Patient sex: M
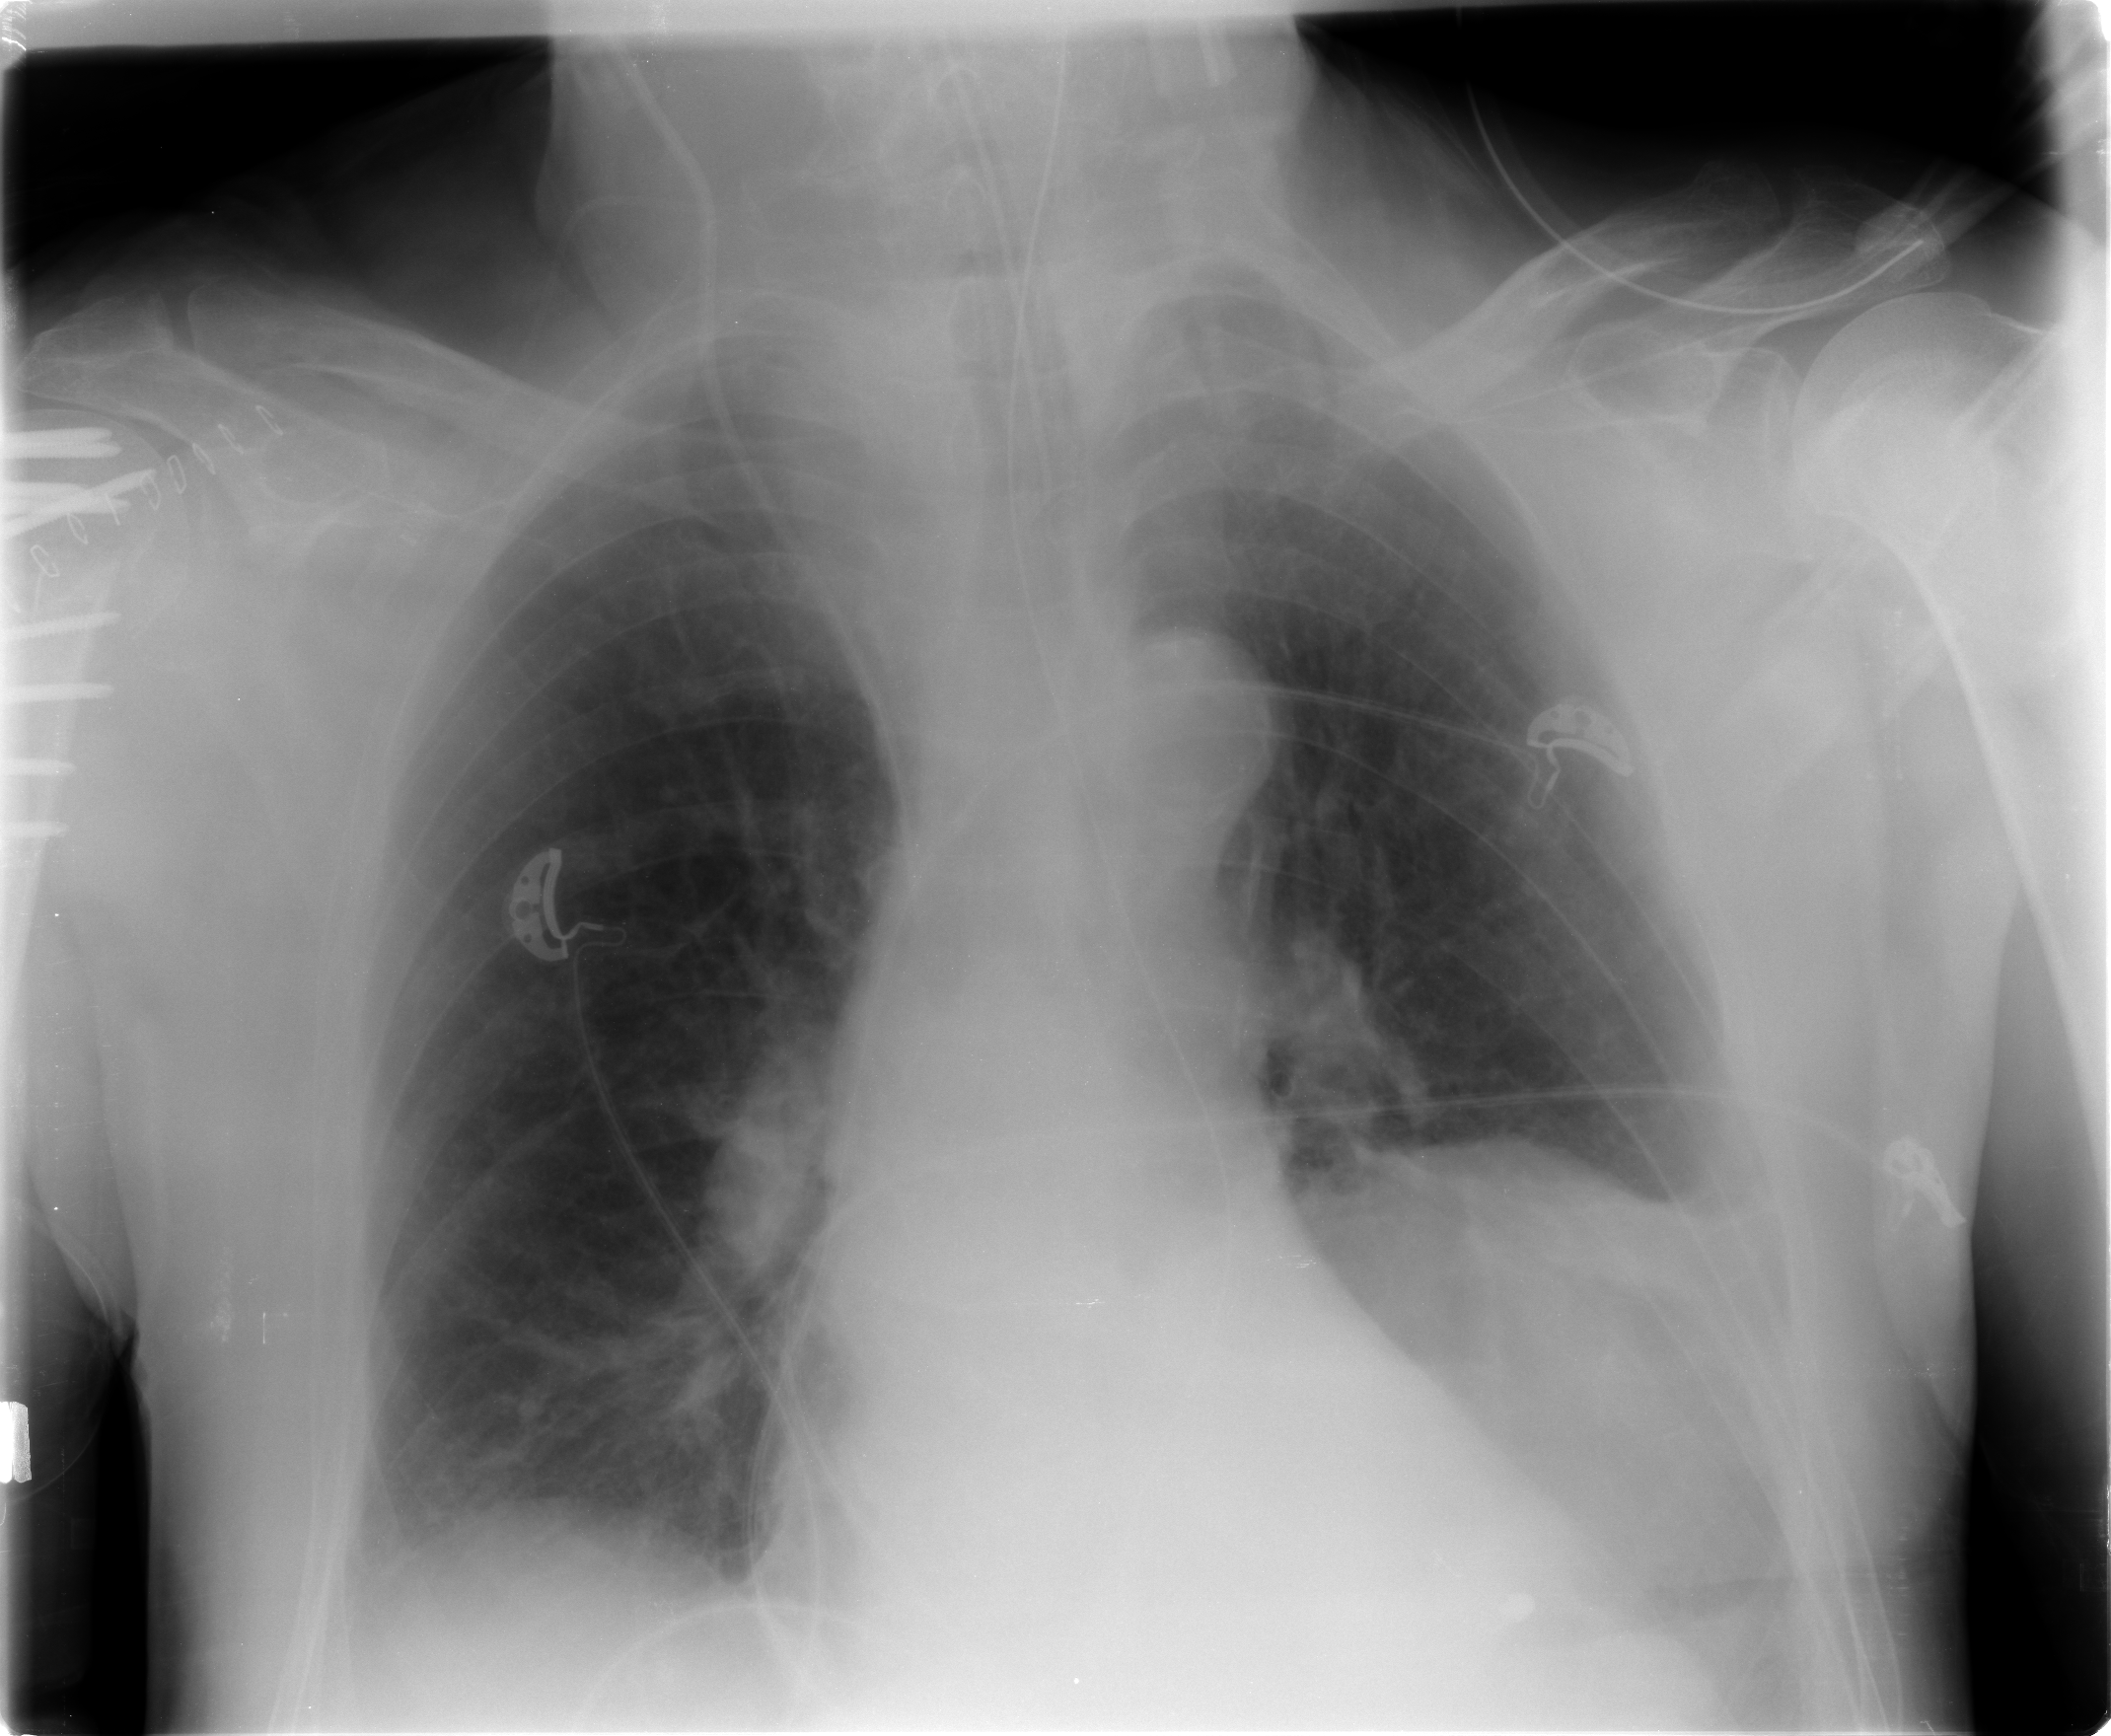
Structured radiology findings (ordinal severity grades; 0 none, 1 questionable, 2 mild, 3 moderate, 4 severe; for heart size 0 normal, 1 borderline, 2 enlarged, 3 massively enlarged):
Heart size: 1
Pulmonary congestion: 0
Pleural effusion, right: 0
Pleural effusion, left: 2
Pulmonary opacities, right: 0
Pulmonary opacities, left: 0
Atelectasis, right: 0
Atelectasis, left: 2